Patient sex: M
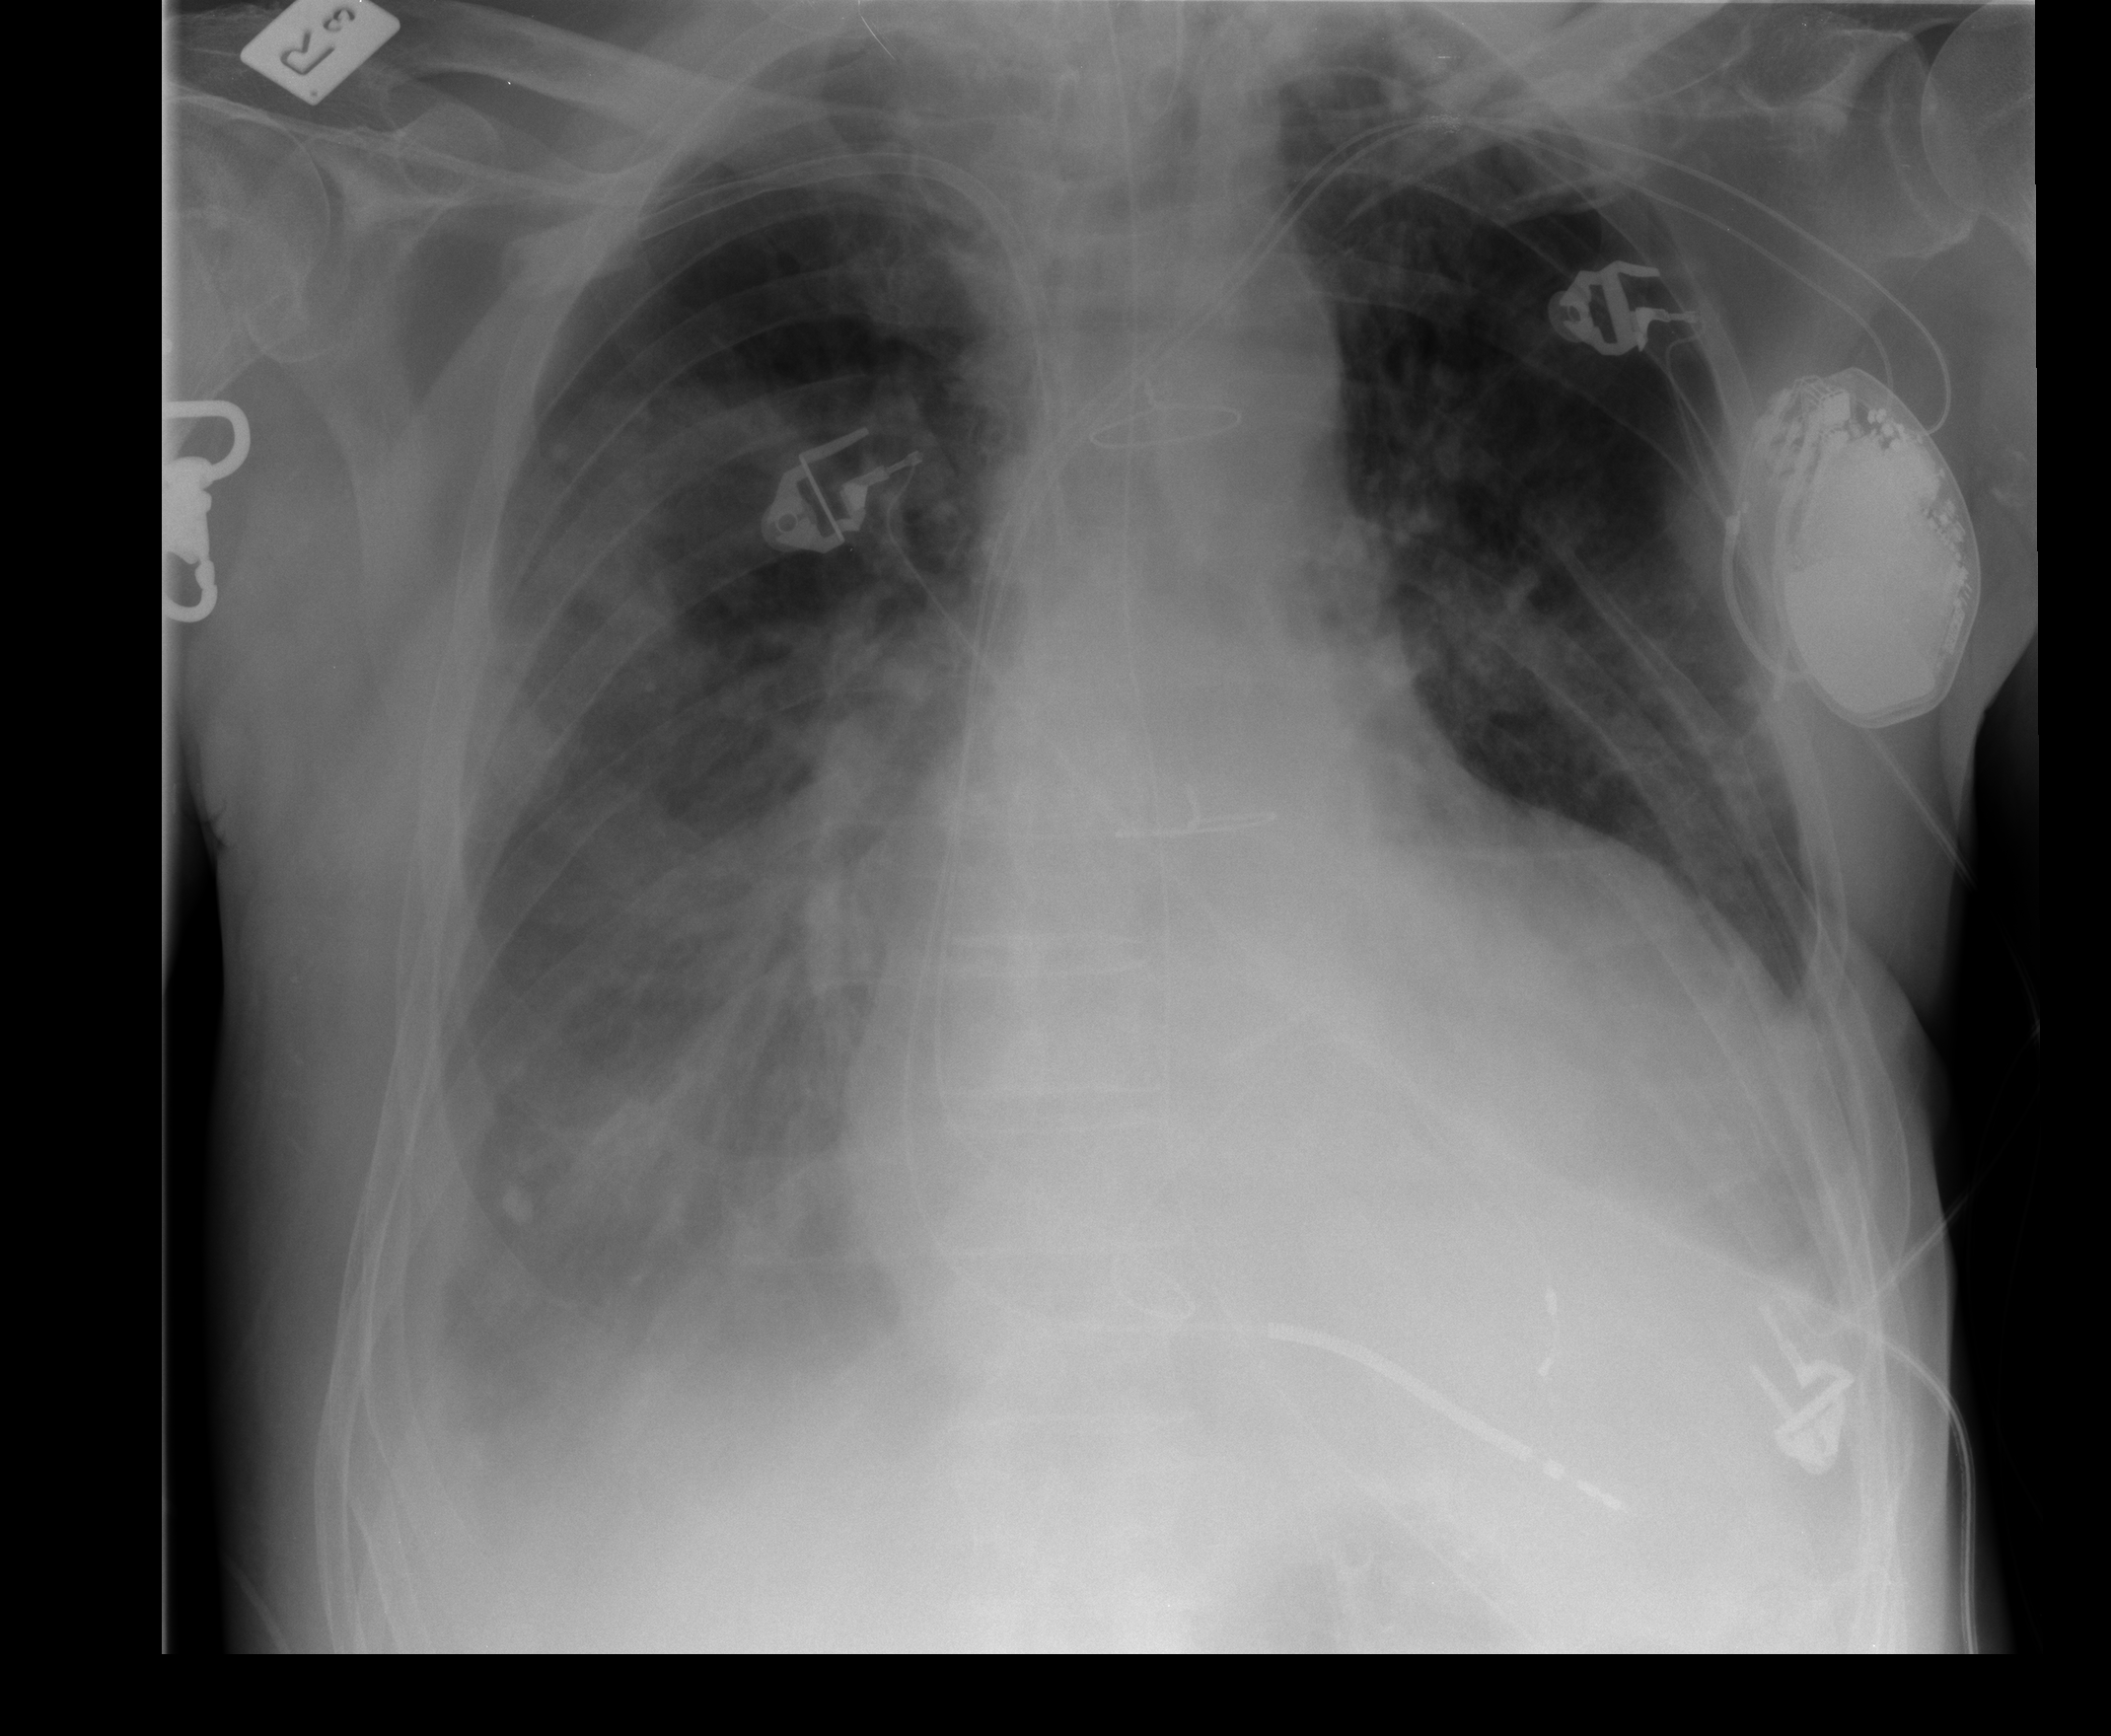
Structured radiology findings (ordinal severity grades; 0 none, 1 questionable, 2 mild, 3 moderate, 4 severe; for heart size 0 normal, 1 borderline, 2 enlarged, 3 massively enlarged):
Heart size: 2
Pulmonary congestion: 2
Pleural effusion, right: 2
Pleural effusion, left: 2
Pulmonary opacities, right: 3
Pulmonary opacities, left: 1
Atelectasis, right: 2
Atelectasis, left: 2